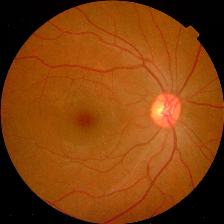
Diabetic retinopathy grade: No DR